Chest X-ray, AP view. Patient: 52 years old, sex M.
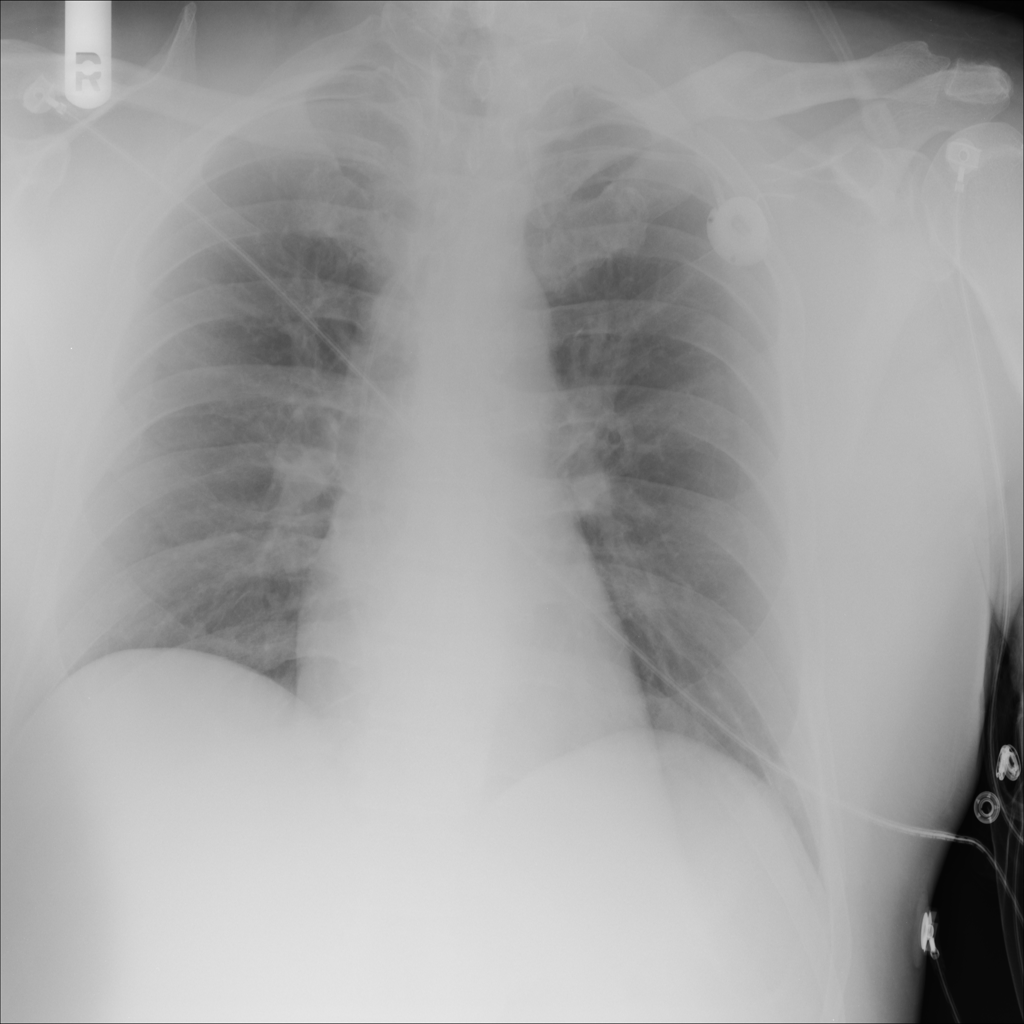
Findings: No Finding